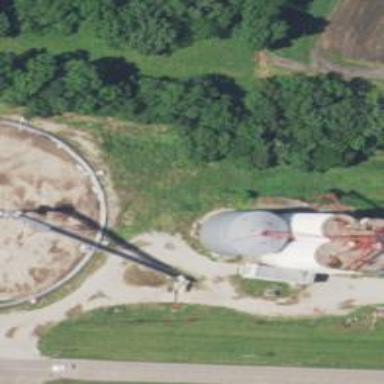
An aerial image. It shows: Silo.